Interaction volume radius: 10 \u00c5
Interaction volume height: 30 \u00c5
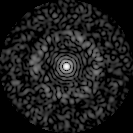
Disorder parameter: 0.8465